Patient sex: M
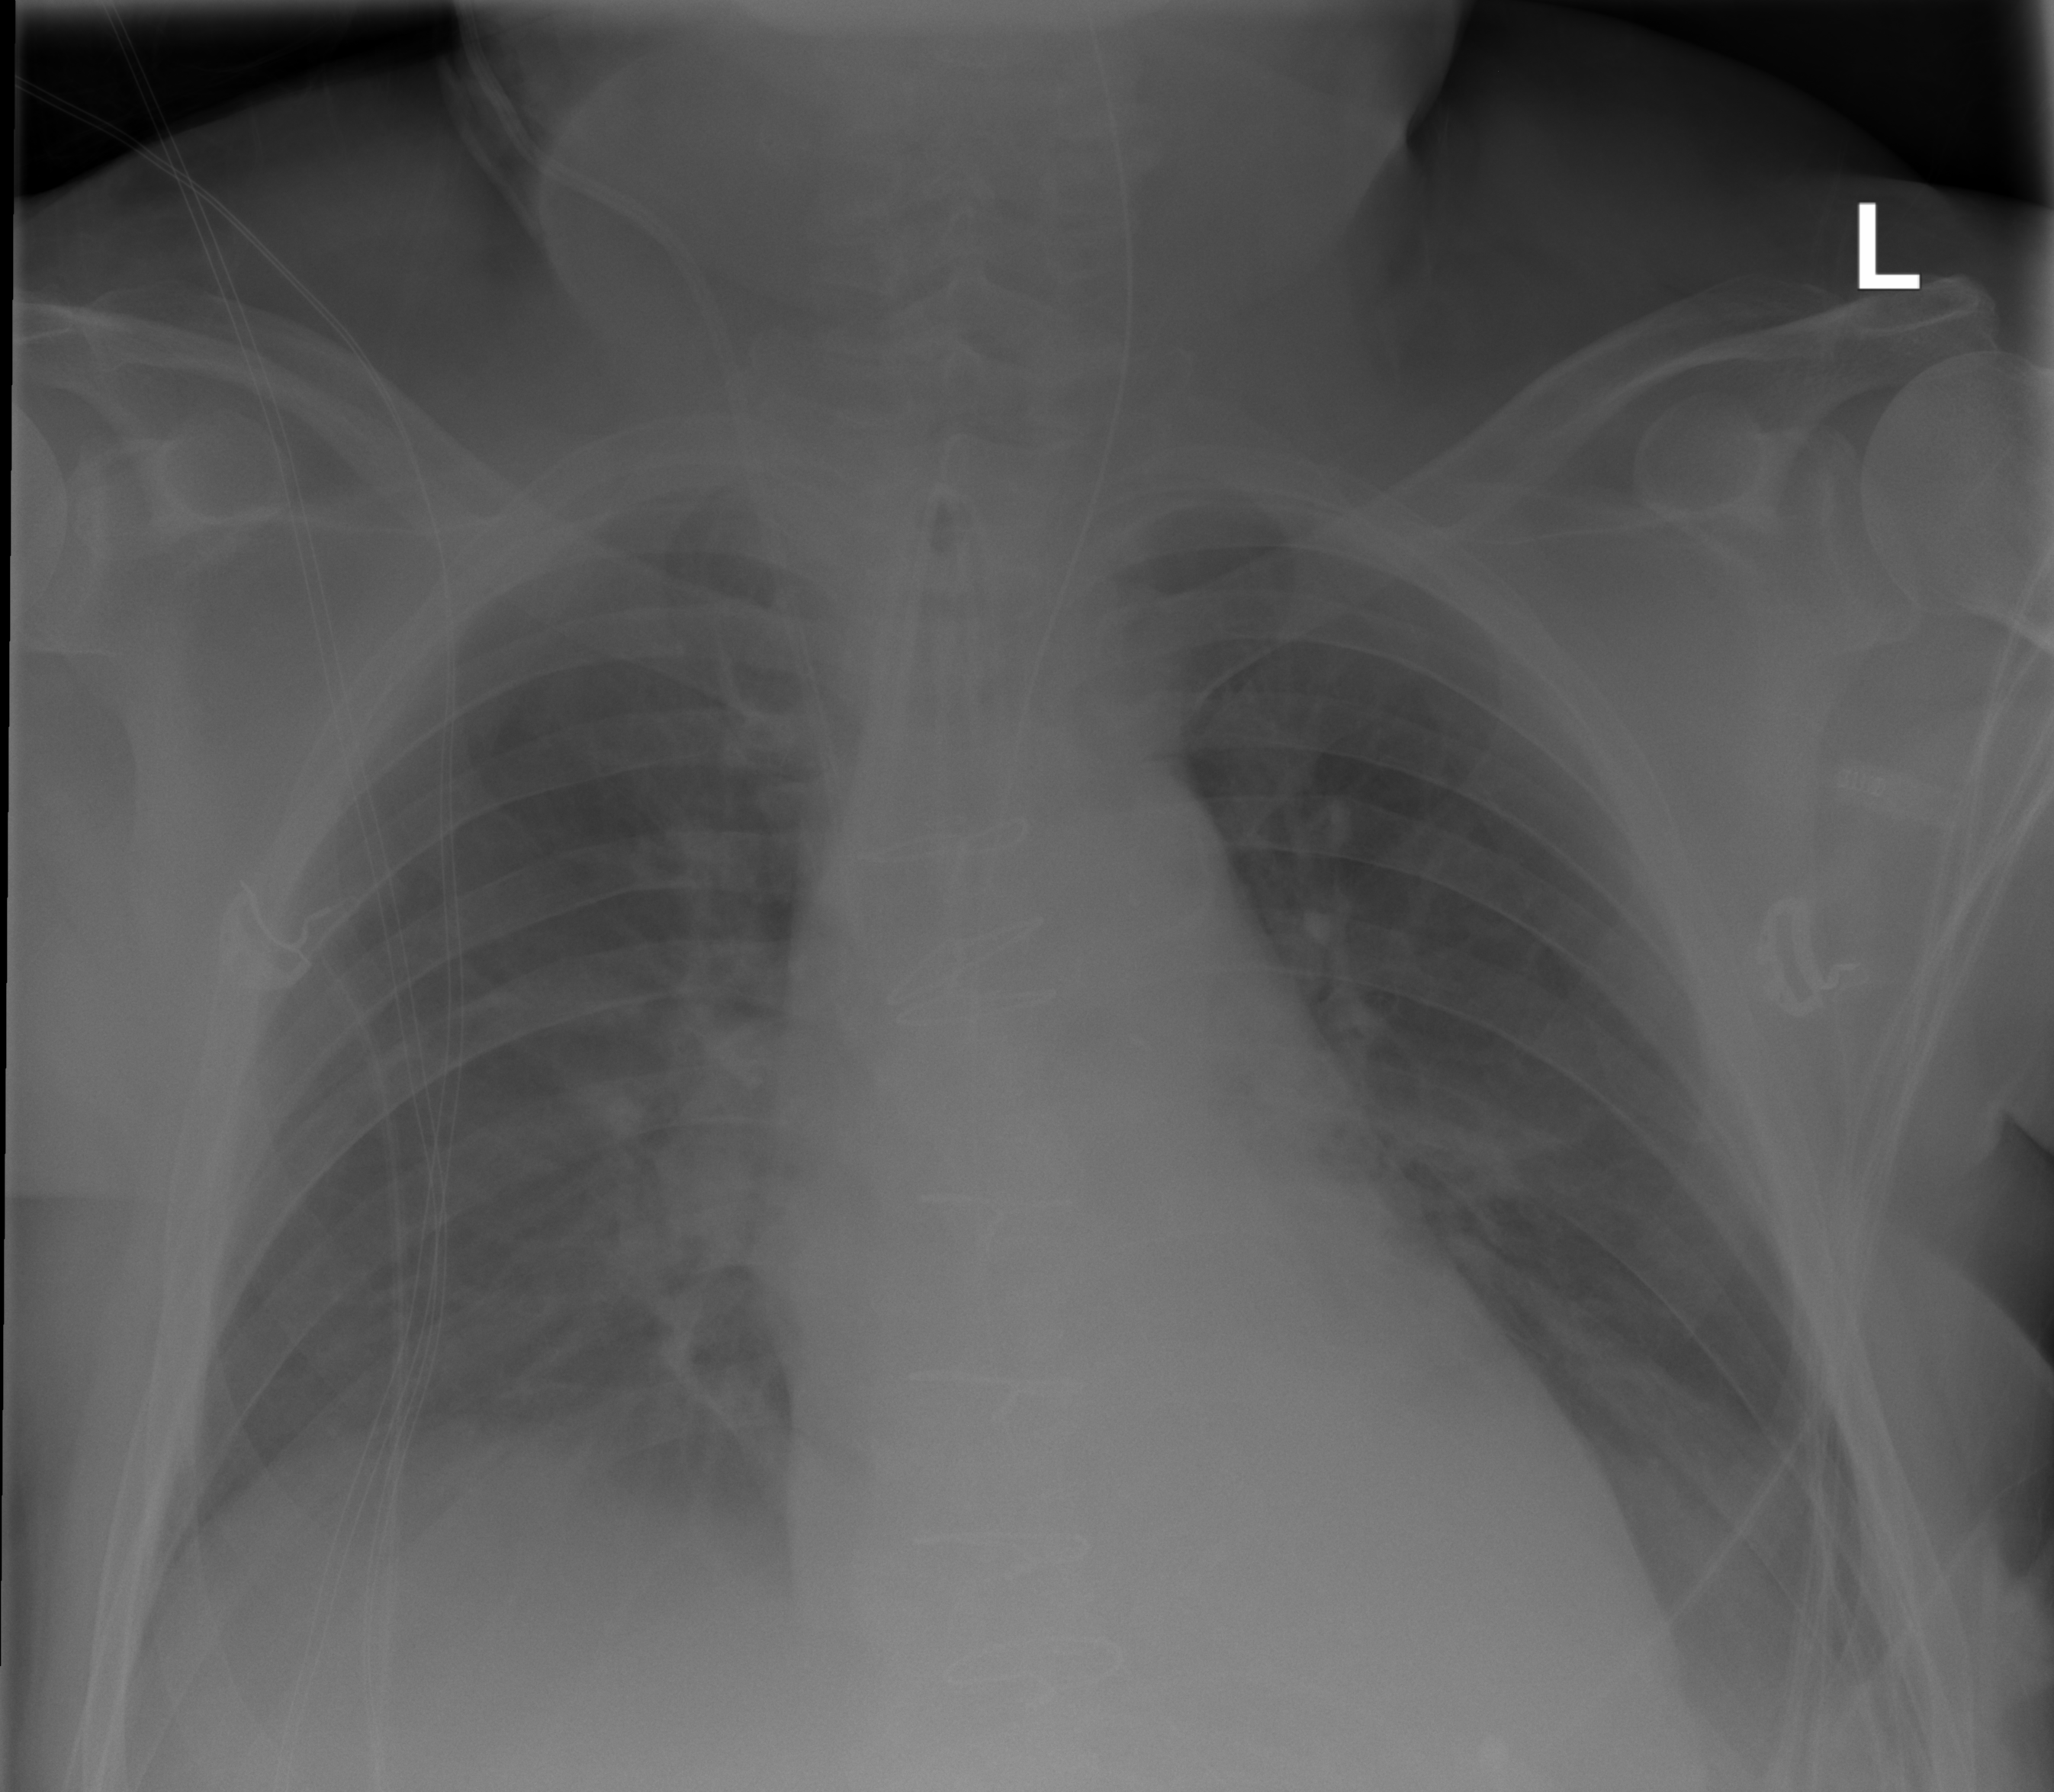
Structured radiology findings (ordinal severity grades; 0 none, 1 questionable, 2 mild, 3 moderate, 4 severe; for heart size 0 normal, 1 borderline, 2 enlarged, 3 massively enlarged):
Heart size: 0
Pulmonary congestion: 0
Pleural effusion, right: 0
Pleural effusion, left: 1
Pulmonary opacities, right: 0
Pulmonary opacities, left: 0
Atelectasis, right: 0
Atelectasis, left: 0